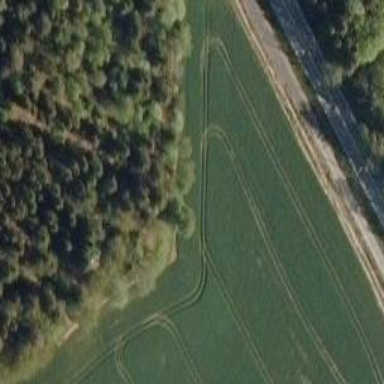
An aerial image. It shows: Path.